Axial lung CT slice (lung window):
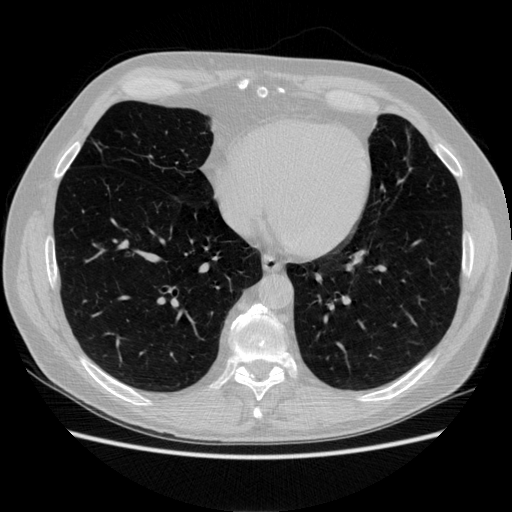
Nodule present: no